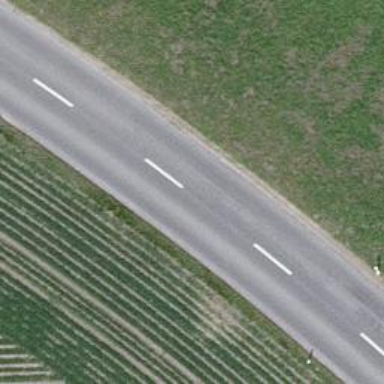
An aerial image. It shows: Tertiary road.